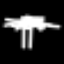
Label: palm tree